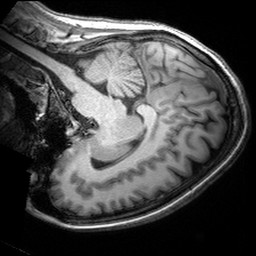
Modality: T1w
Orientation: sagittal
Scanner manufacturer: siemens
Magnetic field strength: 3 T
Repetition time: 2.53 s
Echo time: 0.00299 s